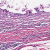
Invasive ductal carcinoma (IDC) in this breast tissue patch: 0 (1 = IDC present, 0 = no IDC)